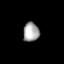
Tissue: lung
Cell type: Smooth muscle cells
Senescence score: 0.6329
Nuclear area (px): 300
Mean DAPI intensity: 164.393